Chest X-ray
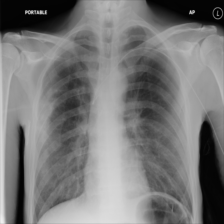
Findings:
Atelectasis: negative
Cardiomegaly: negative
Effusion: negative
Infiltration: negative
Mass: negative
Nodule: negative
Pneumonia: negative
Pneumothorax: negative
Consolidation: negative
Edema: negative
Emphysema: negative
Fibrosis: negative
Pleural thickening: negative
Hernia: negative